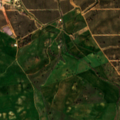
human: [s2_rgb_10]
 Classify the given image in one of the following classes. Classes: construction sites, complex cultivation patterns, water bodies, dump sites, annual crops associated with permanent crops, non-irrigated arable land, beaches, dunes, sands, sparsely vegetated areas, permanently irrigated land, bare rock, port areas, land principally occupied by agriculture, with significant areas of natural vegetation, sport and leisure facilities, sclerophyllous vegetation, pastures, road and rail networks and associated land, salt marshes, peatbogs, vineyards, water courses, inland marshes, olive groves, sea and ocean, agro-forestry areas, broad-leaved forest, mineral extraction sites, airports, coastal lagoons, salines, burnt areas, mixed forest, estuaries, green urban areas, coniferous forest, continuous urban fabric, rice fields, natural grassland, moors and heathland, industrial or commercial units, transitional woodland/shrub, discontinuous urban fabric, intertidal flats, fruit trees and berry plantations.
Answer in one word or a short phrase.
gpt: non-irrigated arable land, olive groves, annual crops associated with permanent crops